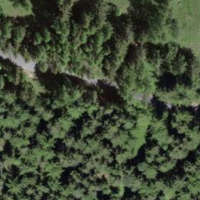
EUNIS habitat code: 43
Species observed at this site:
Adenostyles alpina